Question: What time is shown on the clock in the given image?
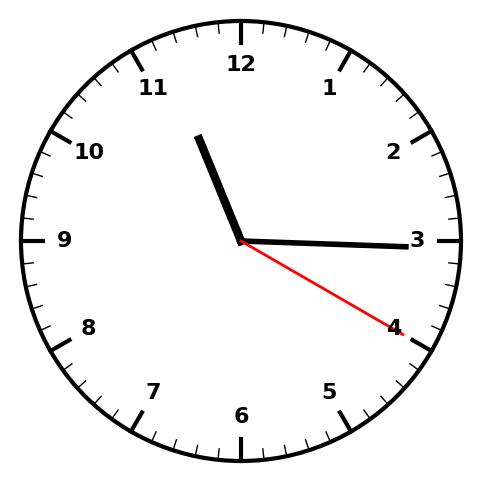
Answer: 11:15:20